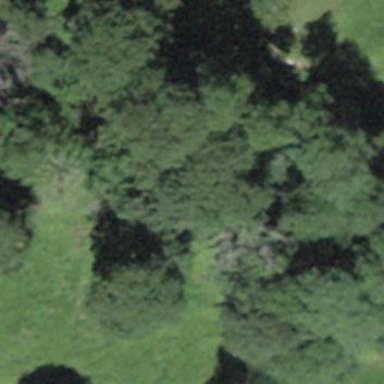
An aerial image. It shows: Forest area.